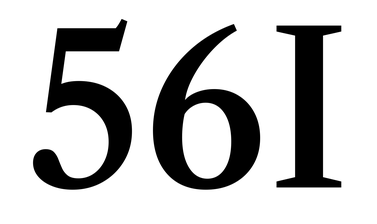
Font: LibreCaslonText_Medium